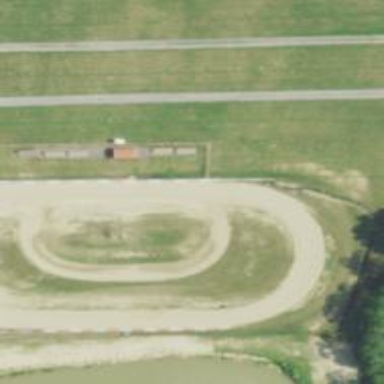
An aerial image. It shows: Raceway for motor sports.